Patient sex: M
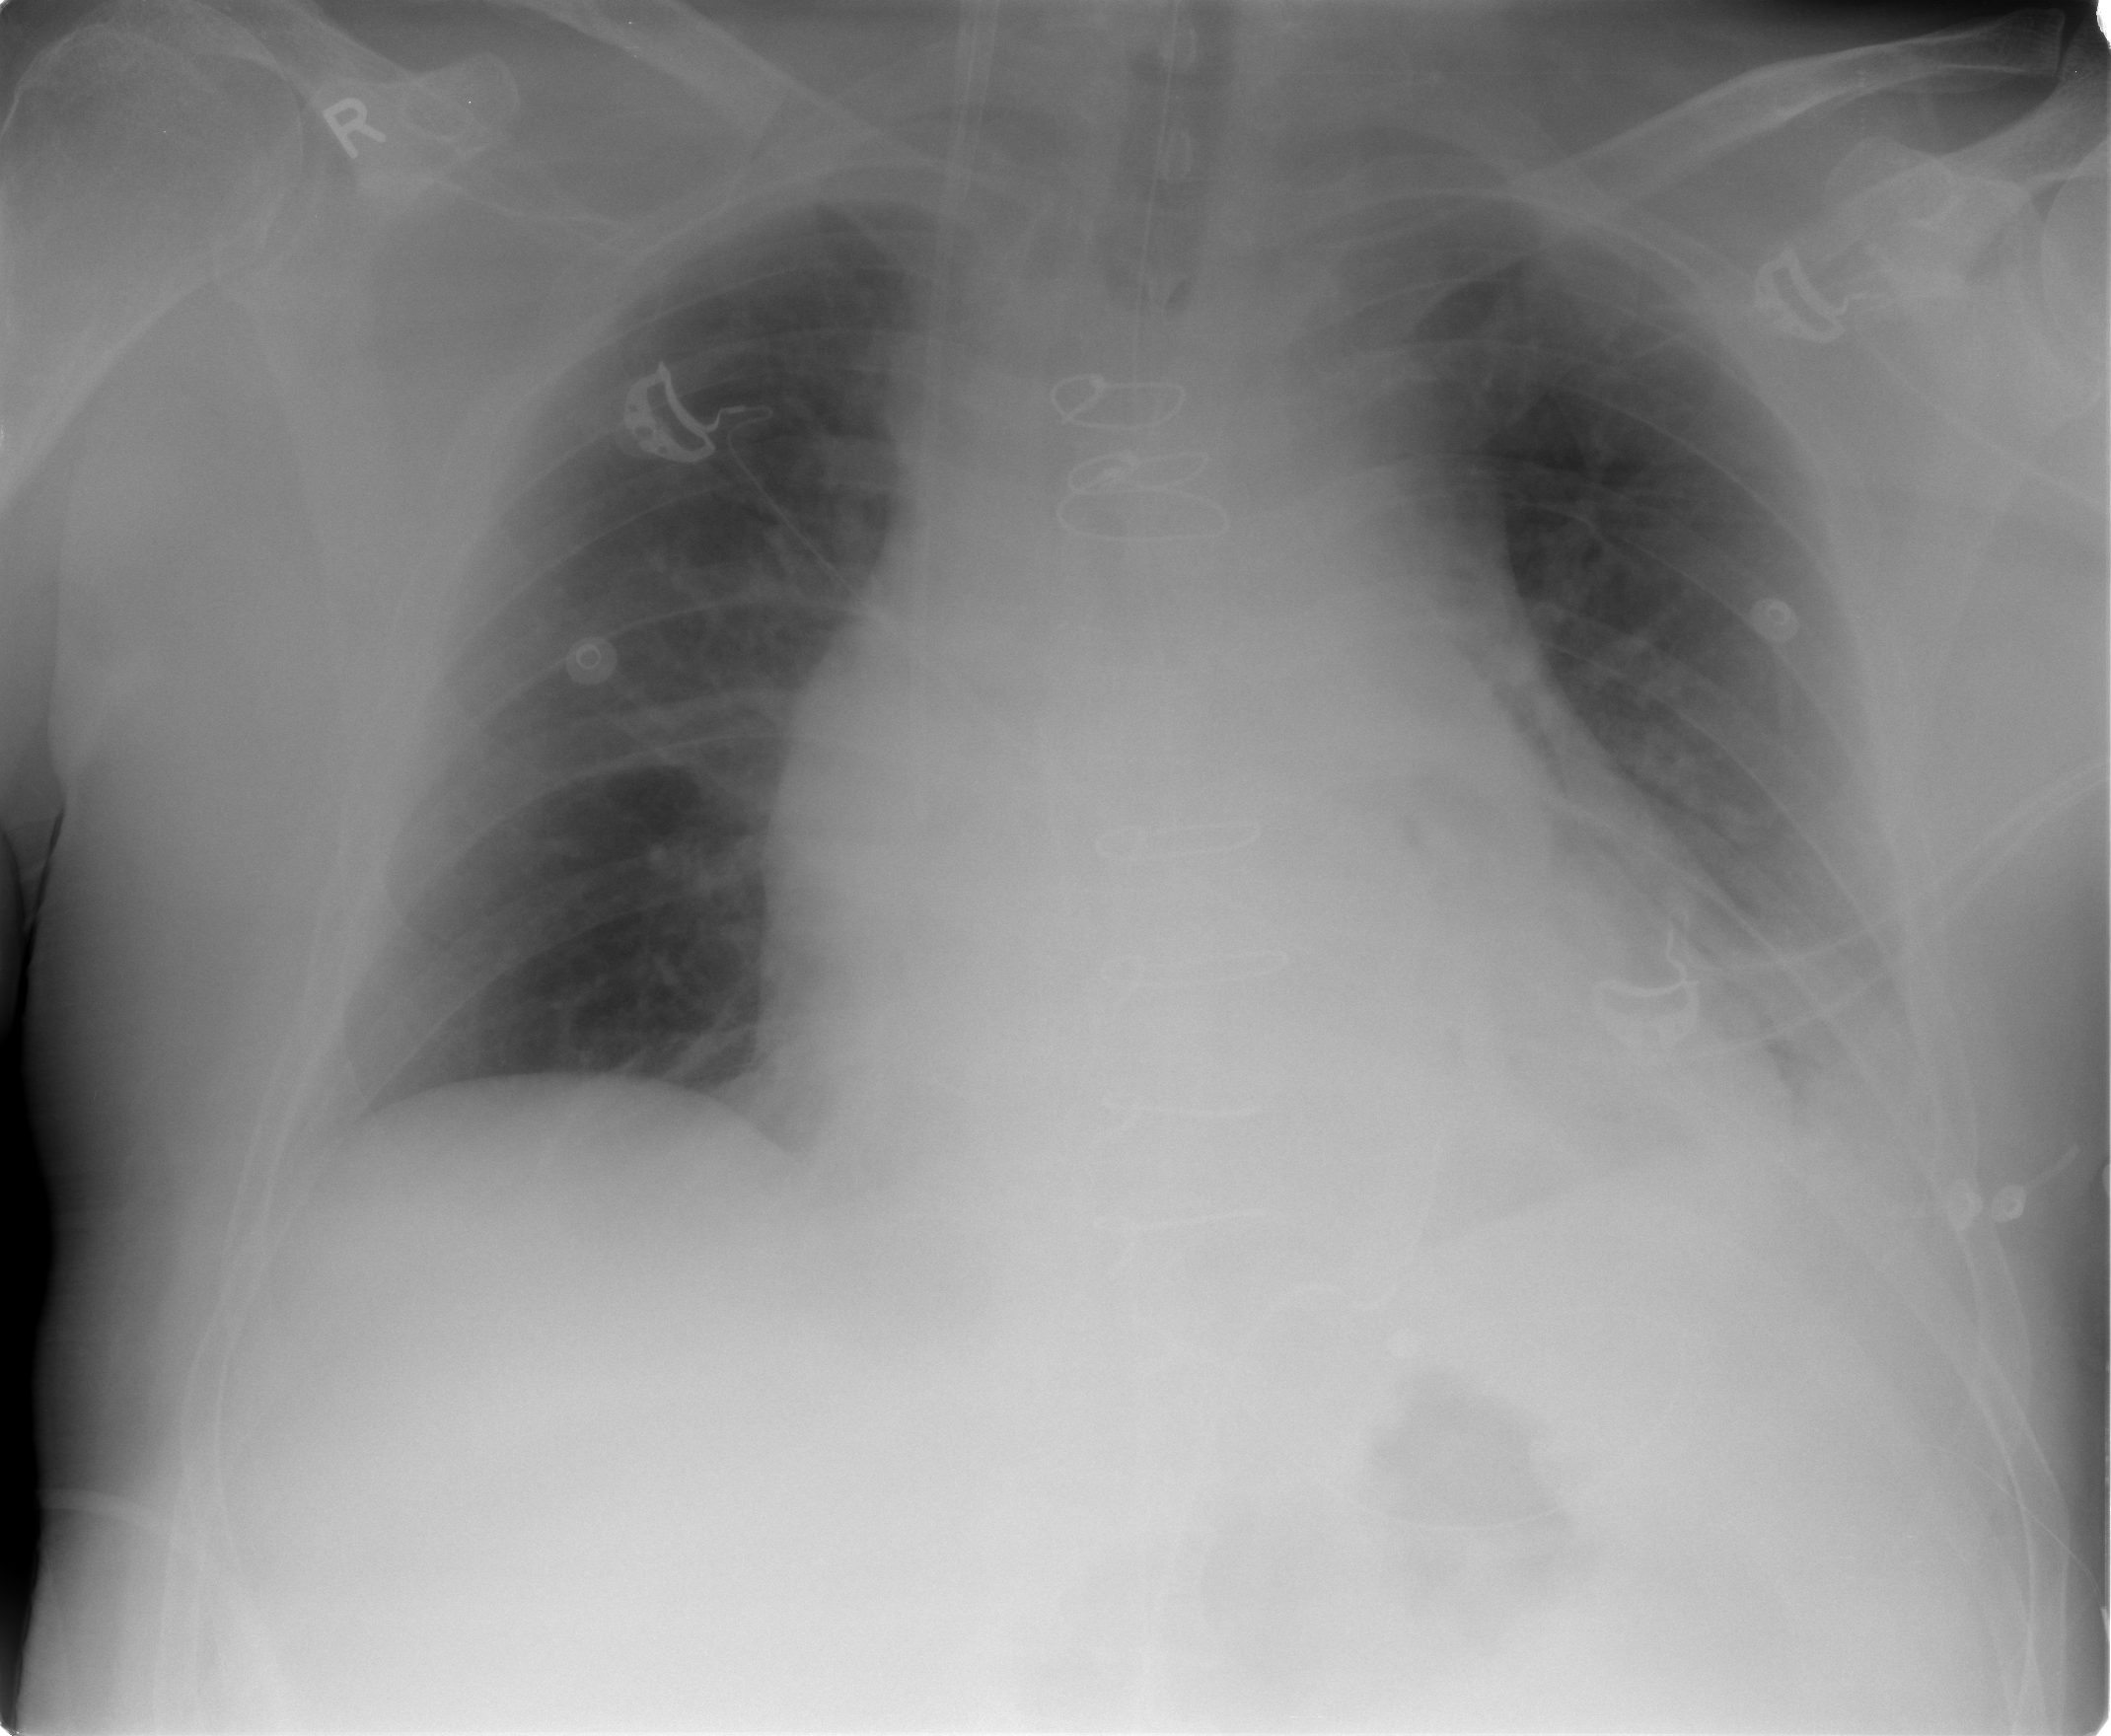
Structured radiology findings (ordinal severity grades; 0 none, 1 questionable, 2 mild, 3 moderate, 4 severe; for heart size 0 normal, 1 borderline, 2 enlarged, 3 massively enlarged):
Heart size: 2
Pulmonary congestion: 2
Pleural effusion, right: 0
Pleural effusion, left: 2
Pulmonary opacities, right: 0
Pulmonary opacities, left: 2
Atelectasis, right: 0
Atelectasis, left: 2